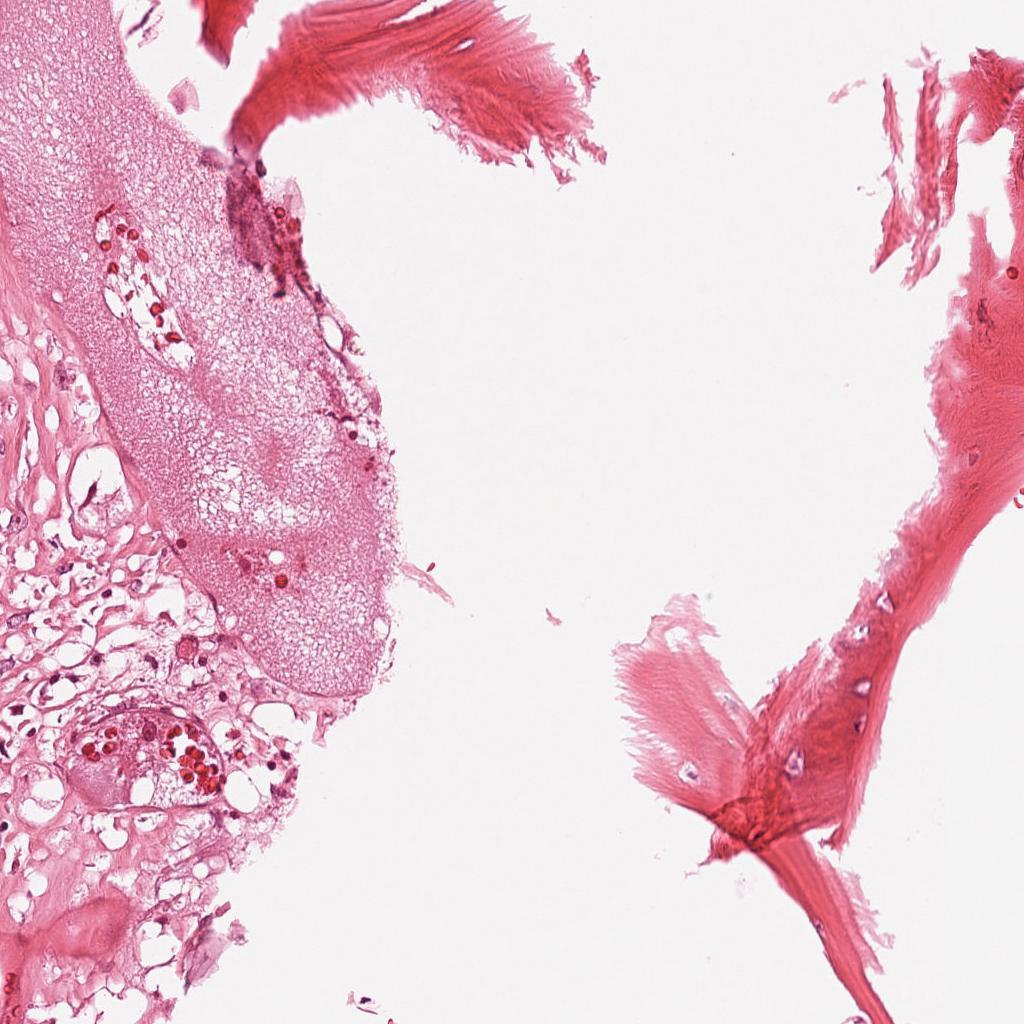
Label: Viable